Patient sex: M
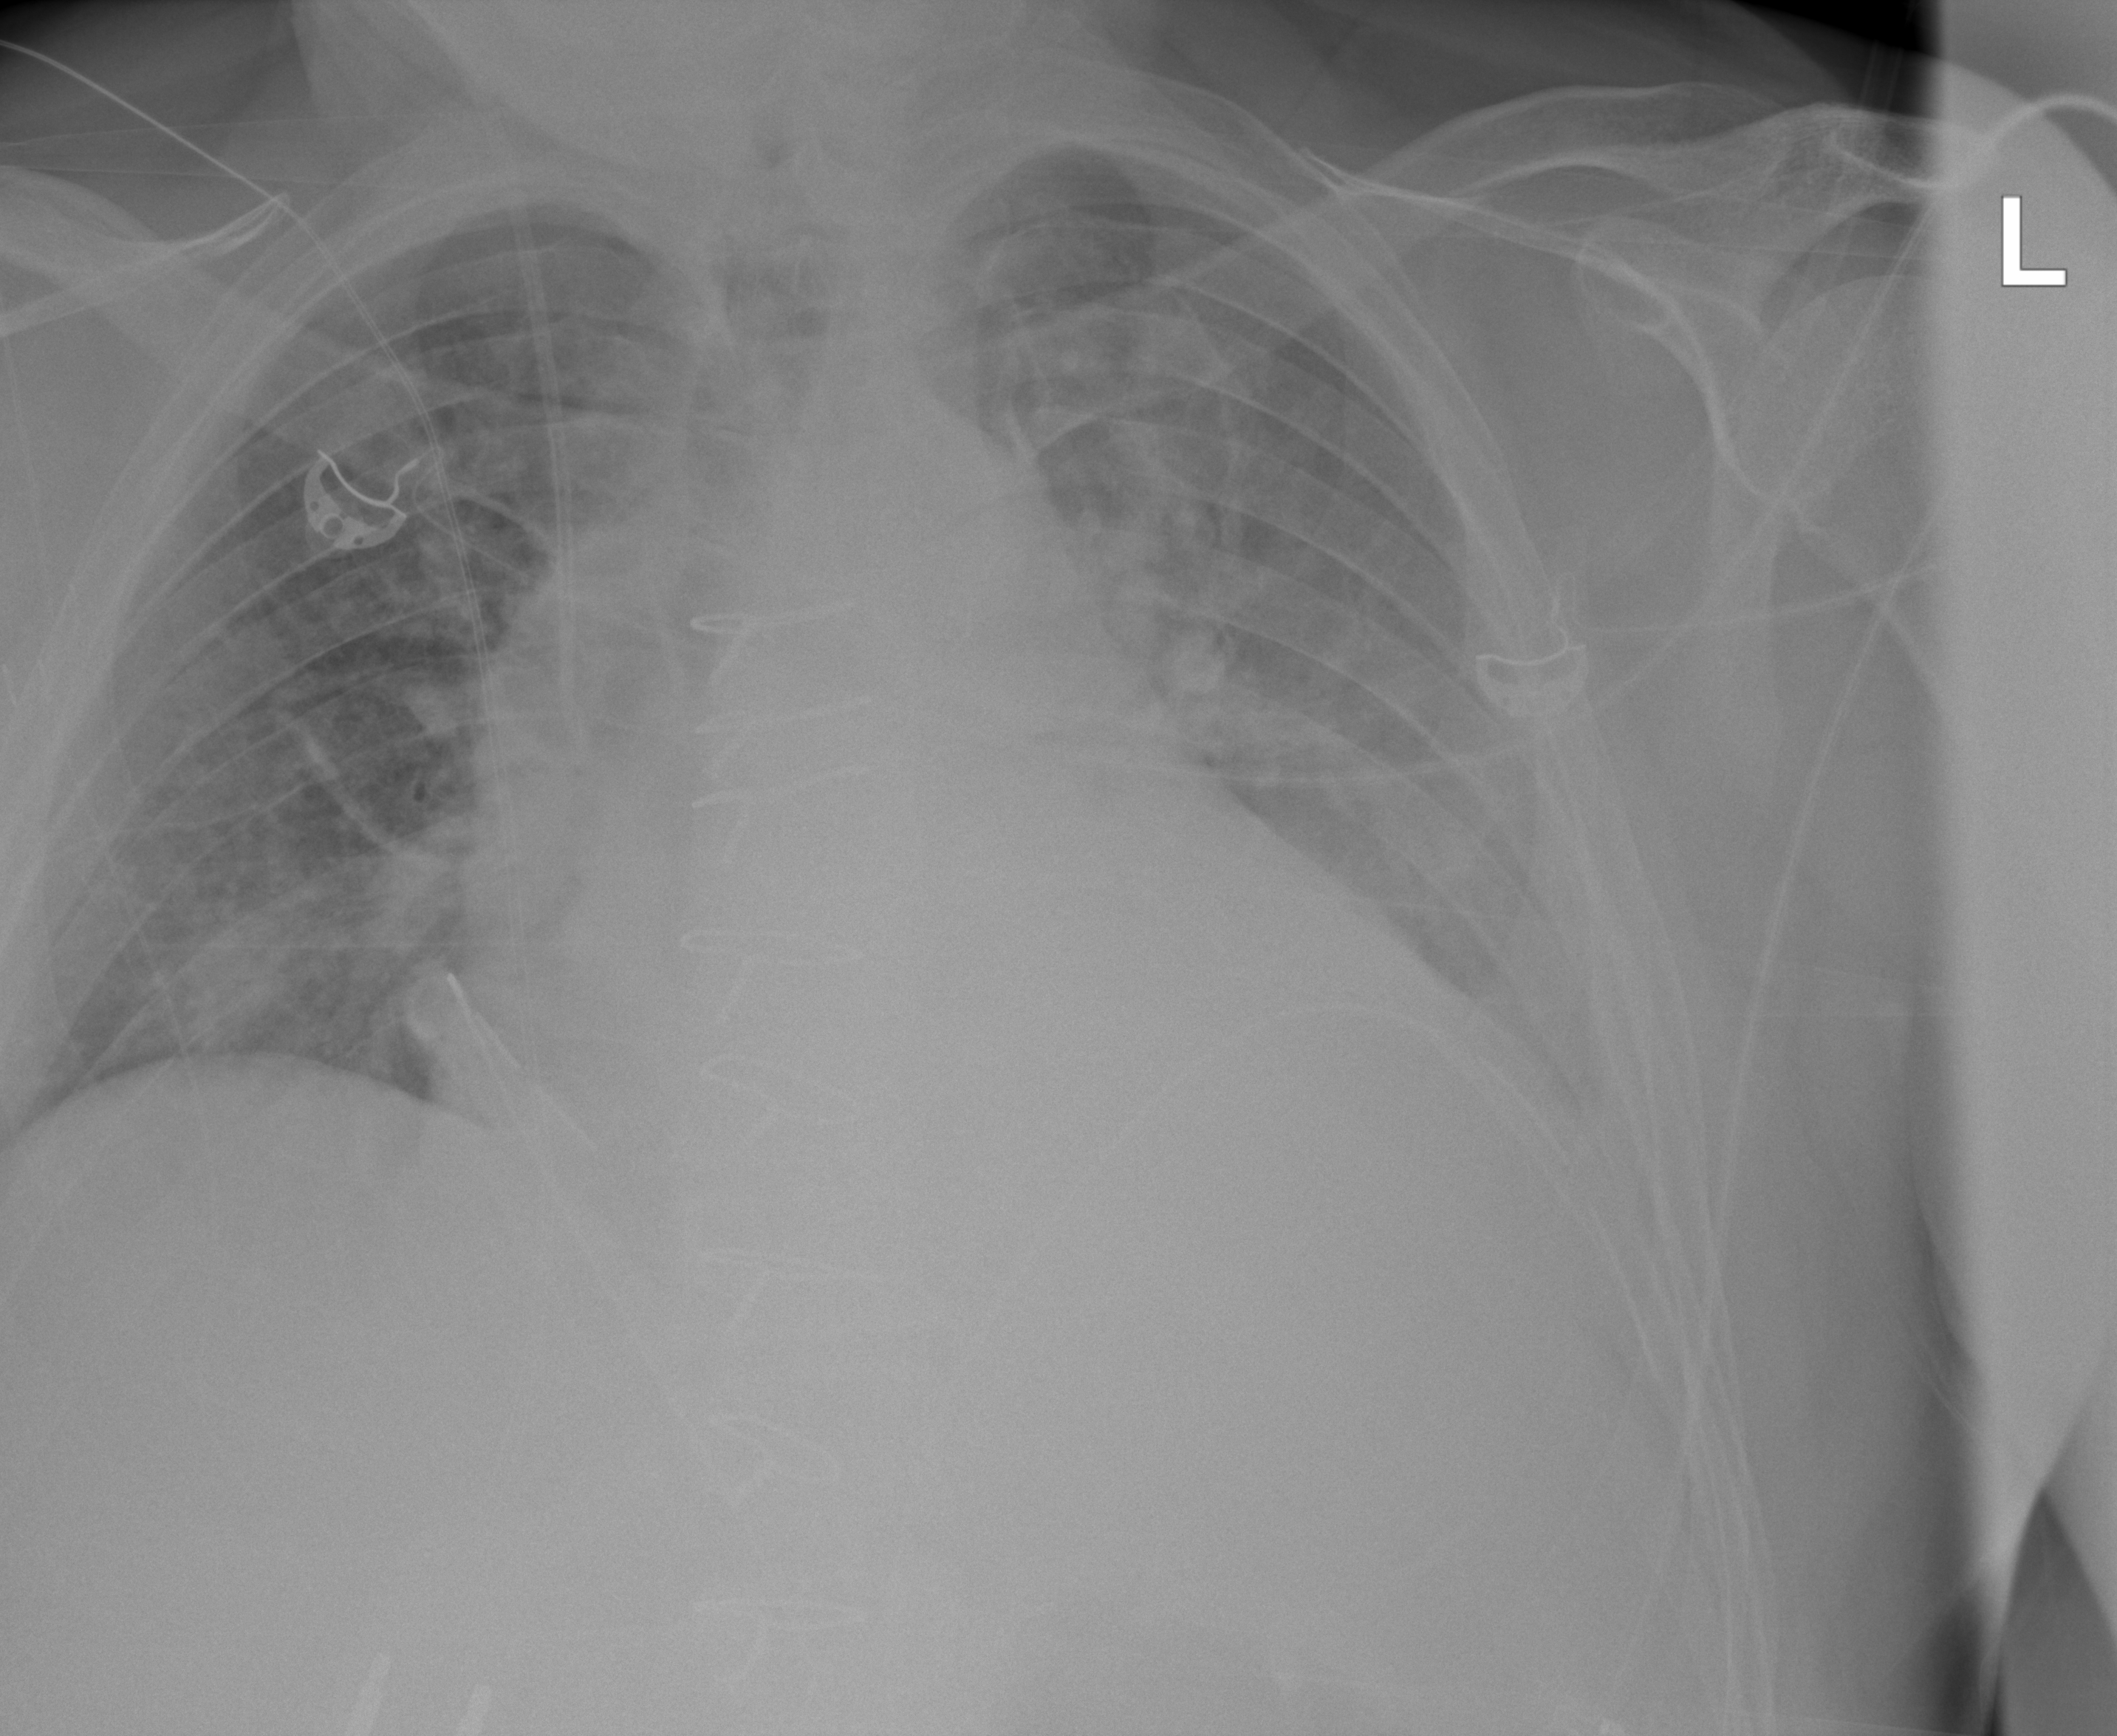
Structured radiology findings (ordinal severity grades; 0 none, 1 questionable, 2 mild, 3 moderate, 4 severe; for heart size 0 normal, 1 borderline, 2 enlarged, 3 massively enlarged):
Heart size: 3
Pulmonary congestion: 3
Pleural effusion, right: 2
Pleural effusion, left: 3
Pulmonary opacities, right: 1
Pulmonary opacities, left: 1
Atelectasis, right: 2
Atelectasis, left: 3